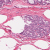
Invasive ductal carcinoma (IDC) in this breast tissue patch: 0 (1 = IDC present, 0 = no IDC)